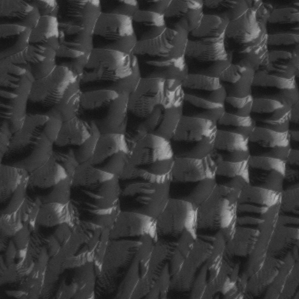
Label: frost